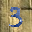
Label: 3